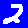
Digit: 2